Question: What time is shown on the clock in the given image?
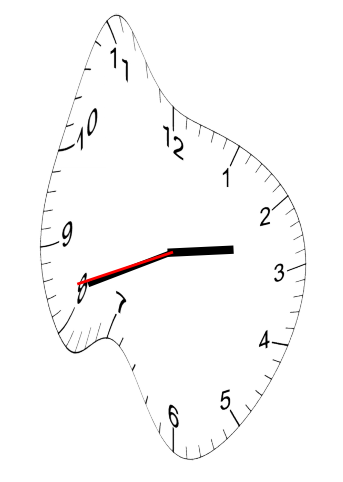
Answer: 02:41:42